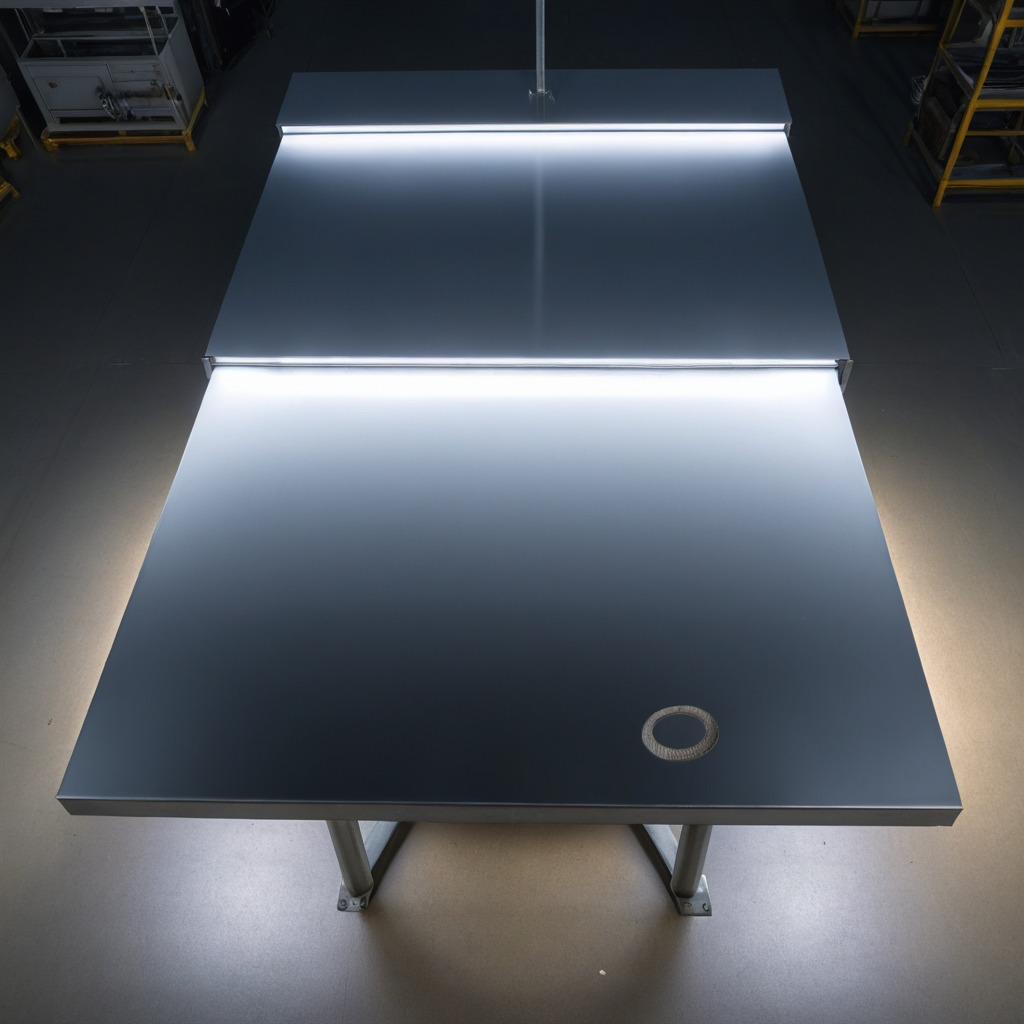
A flat metal washer is lying on the tabletop.